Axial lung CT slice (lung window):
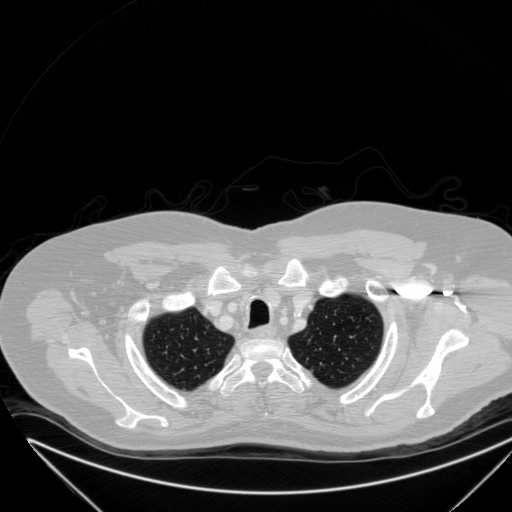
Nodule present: no